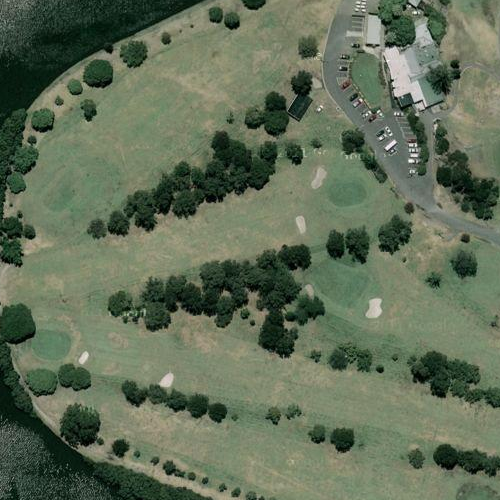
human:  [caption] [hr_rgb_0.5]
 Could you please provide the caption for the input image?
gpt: Some green bushes and white bunkers on the meadow .

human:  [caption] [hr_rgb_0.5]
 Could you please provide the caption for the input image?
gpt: There are some white bunkers and green bushes on the meadow .

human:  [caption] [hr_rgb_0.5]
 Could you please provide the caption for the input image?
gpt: Some curved paths and green bushes are on the meadow .

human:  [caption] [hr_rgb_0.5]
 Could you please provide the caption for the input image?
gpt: A big meadow with some green bushes and white bunkers on it .

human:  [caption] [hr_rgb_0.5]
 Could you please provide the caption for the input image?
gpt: A big meadow with some green bushes and white bunkers on it .